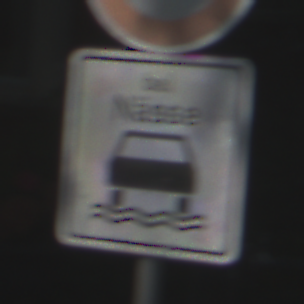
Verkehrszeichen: BeiNaesse
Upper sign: Geschwindigkeit70
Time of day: Midday
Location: Outdoor (Suburban)
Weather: Clear
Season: NotSpecified
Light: Natural